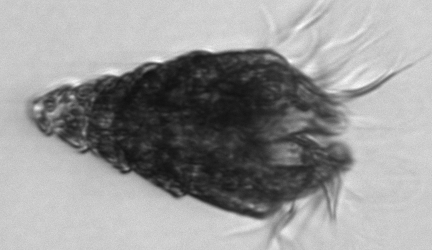
Label: Laboea_strobila